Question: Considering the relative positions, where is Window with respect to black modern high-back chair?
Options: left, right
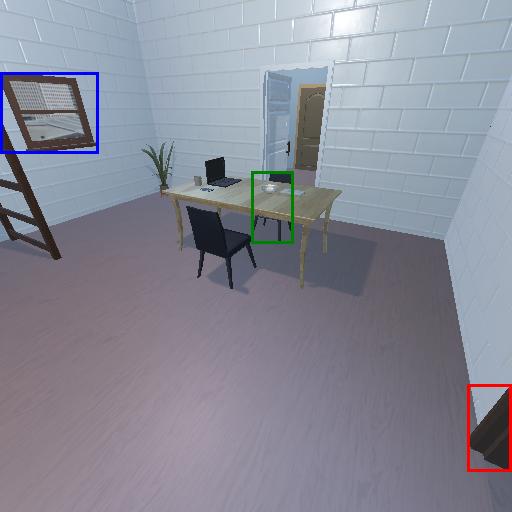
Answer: left